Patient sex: M
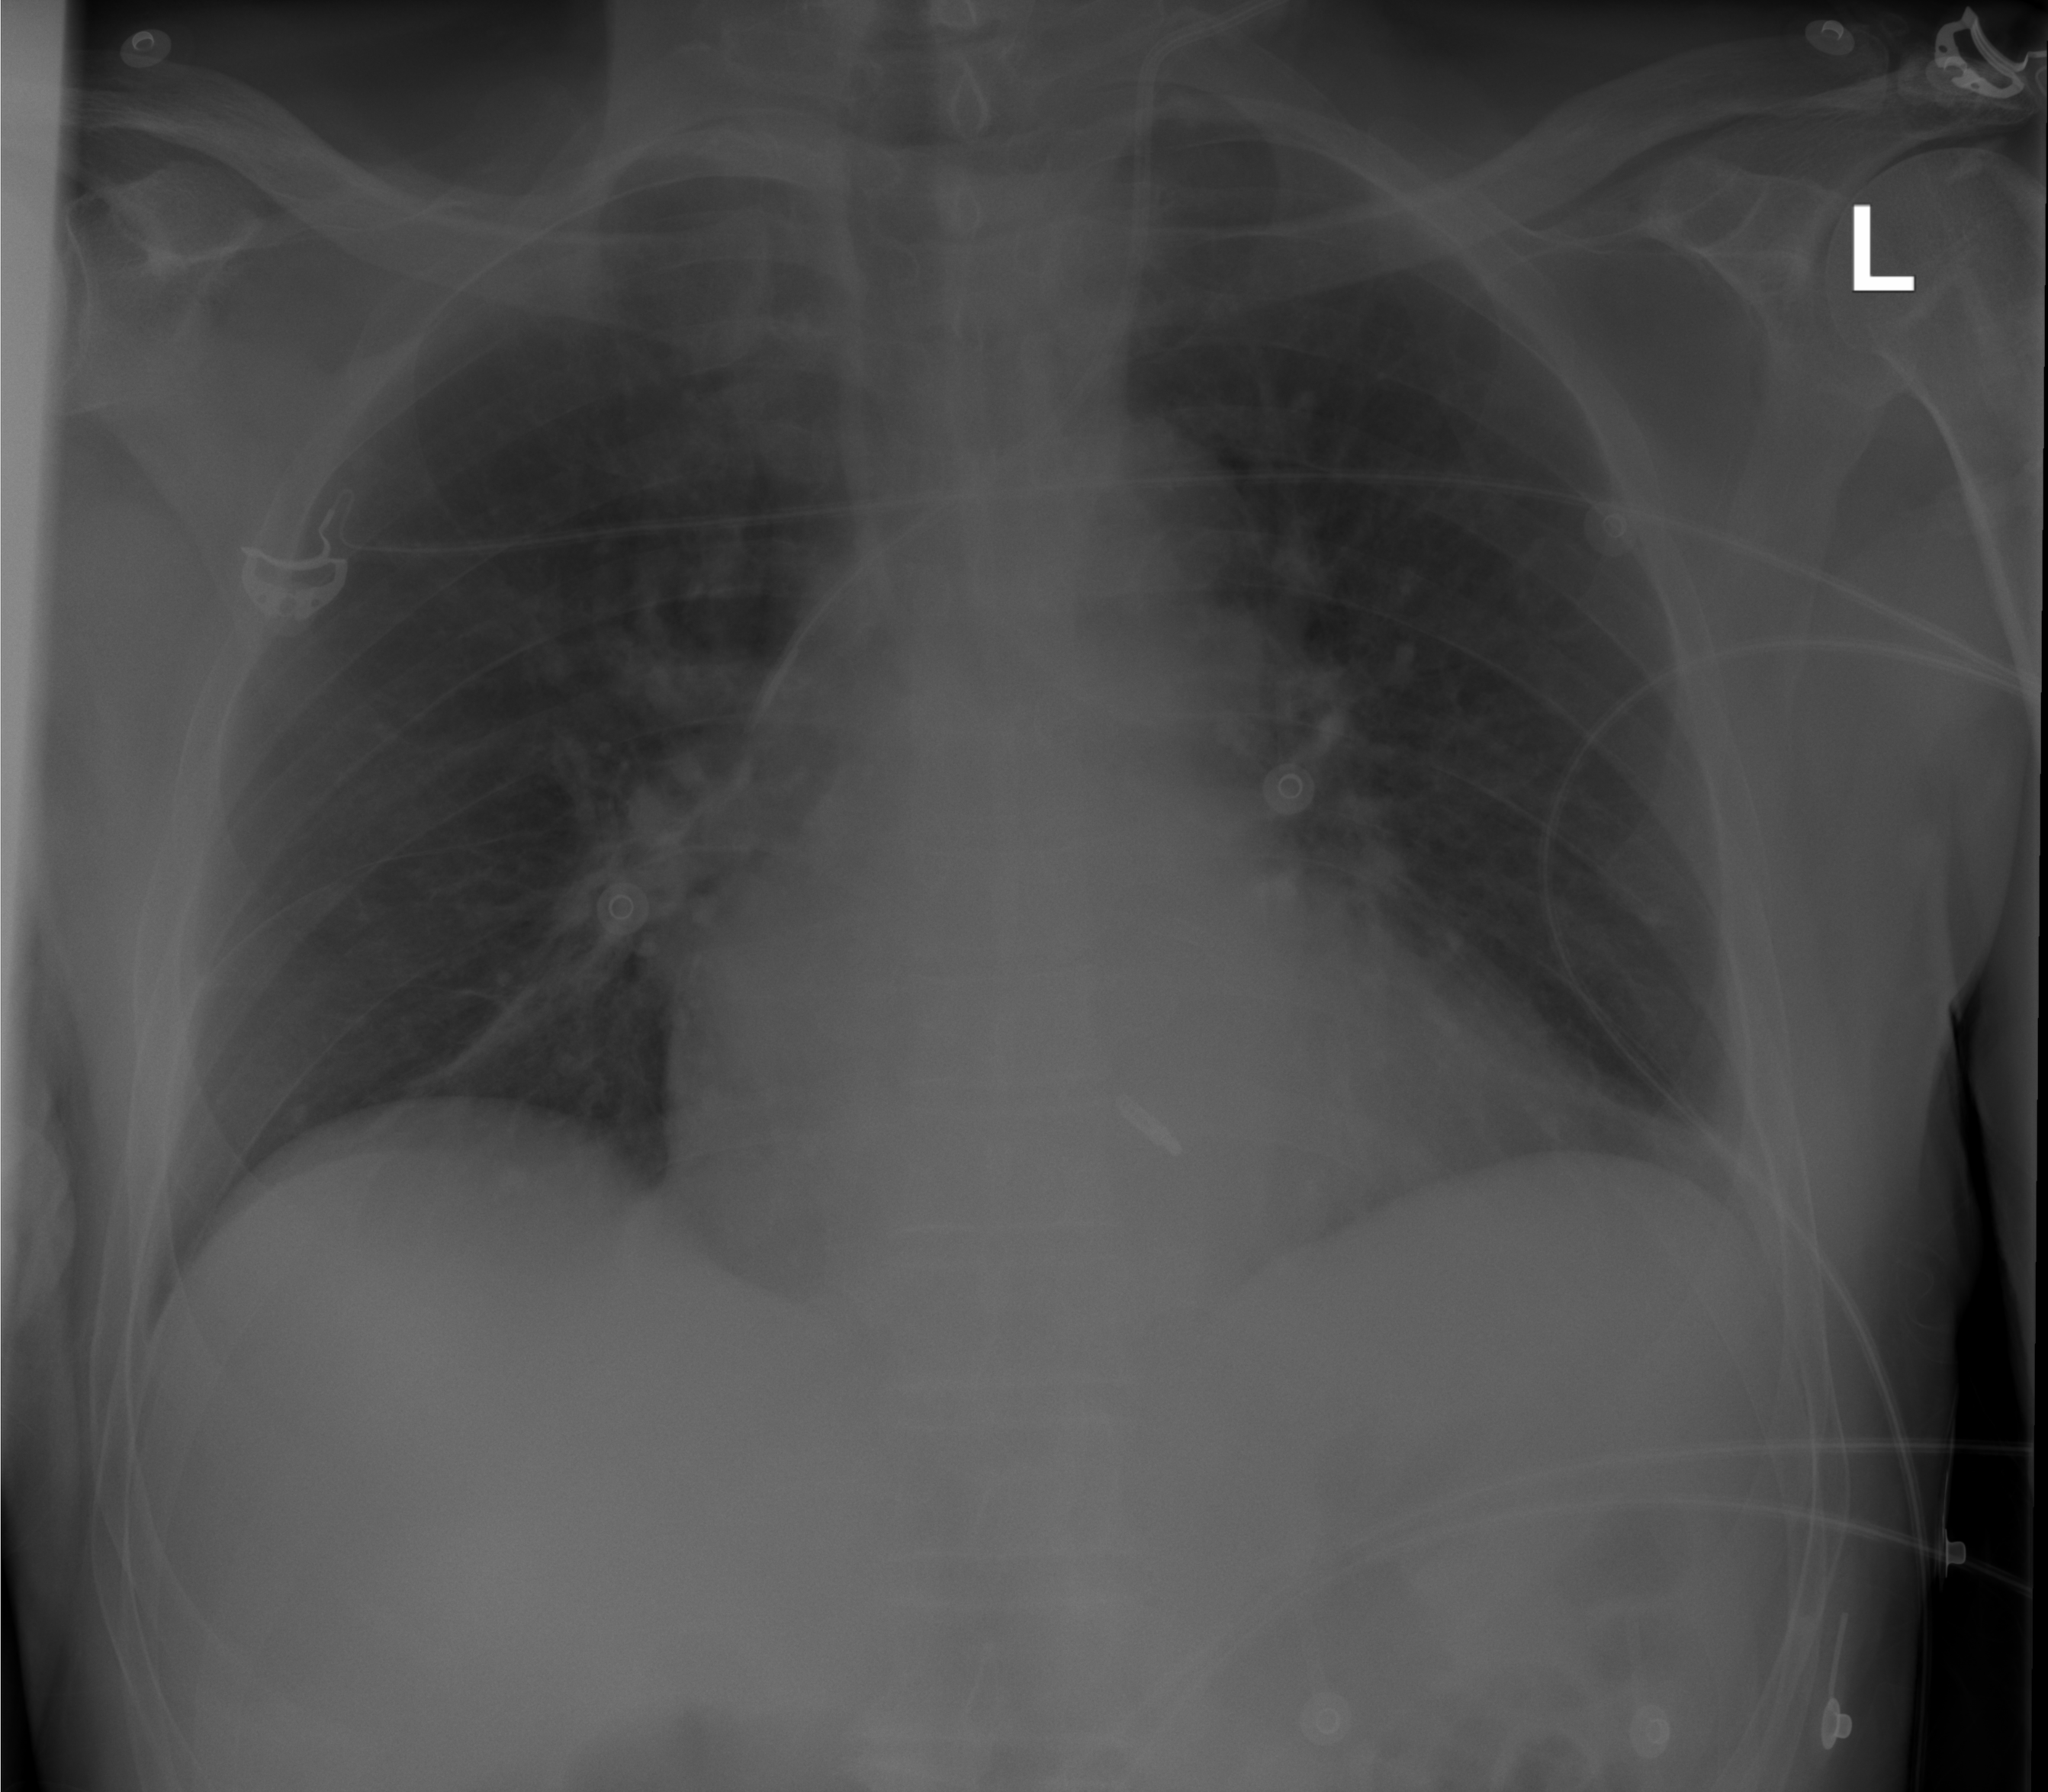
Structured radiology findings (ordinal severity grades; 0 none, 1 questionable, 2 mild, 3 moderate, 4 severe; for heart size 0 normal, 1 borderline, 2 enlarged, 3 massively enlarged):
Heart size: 1
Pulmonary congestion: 2
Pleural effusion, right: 0
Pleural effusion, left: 2
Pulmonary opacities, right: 0
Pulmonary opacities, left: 0
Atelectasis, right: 2
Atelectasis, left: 2